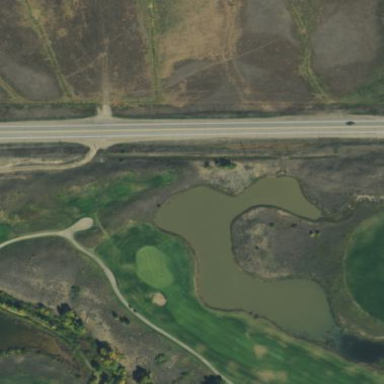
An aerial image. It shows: Water hazard on golf course. The hazard is natural water feature.